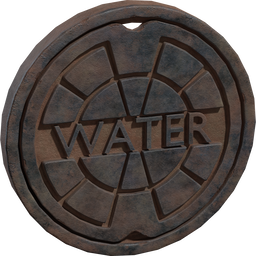
Label: mechanical